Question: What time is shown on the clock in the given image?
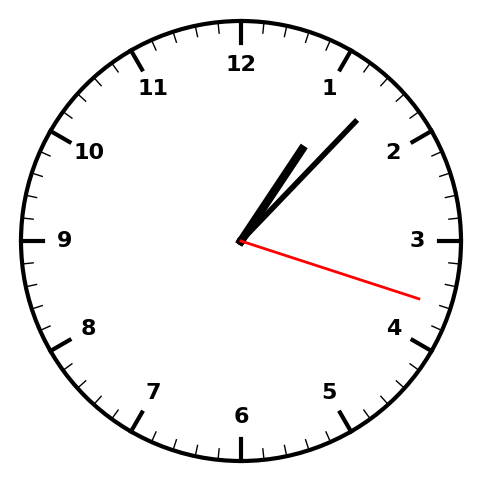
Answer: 01:07:18